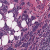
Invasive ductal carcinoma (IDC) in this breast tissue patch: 1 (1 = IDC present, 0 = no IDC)